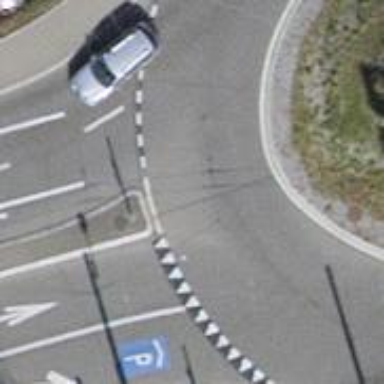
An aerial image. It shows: Unclassified road with asphalt surface. The road has trolley wires in forward direction.